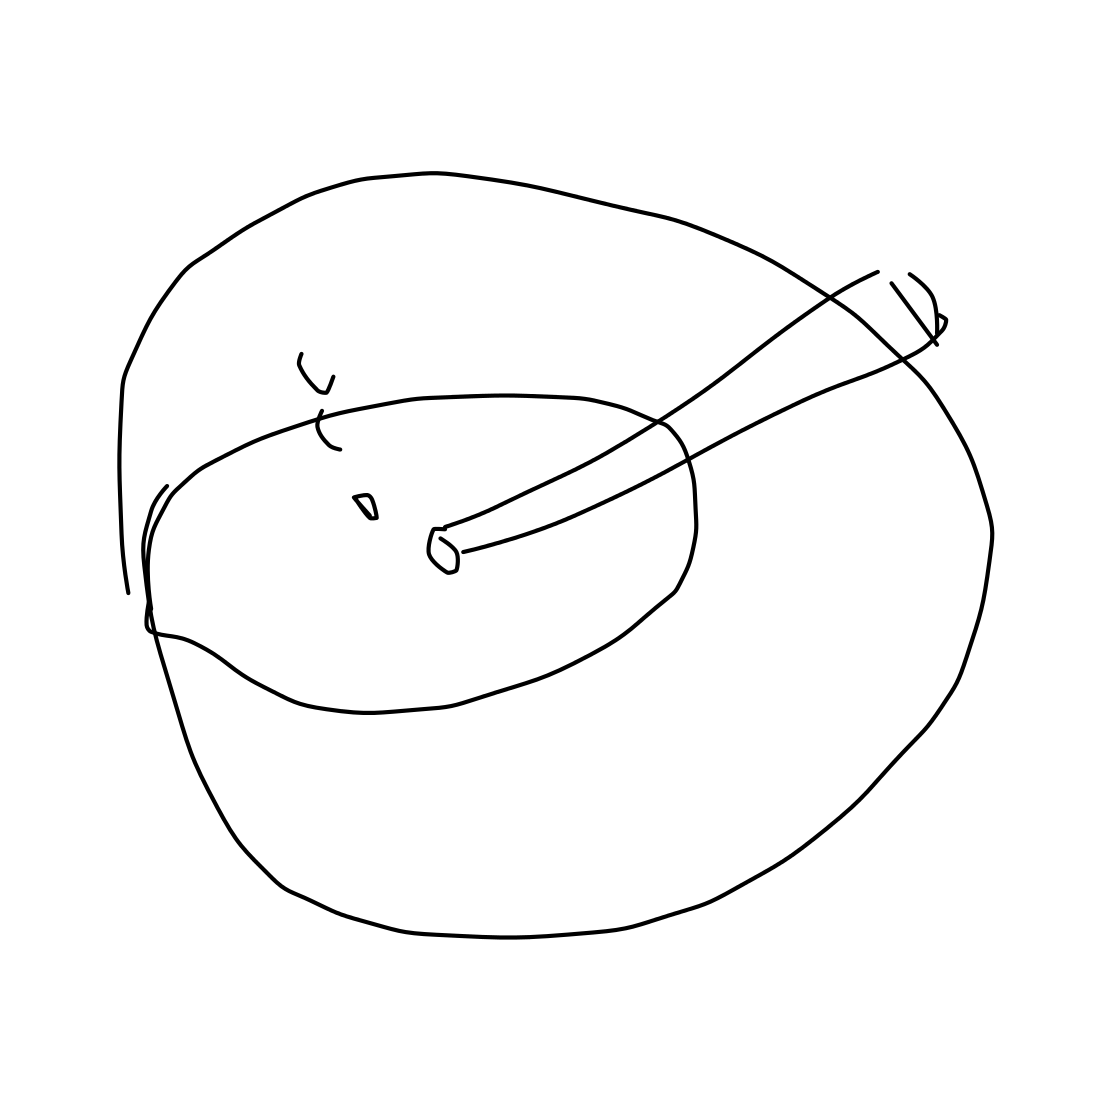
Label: ashtray